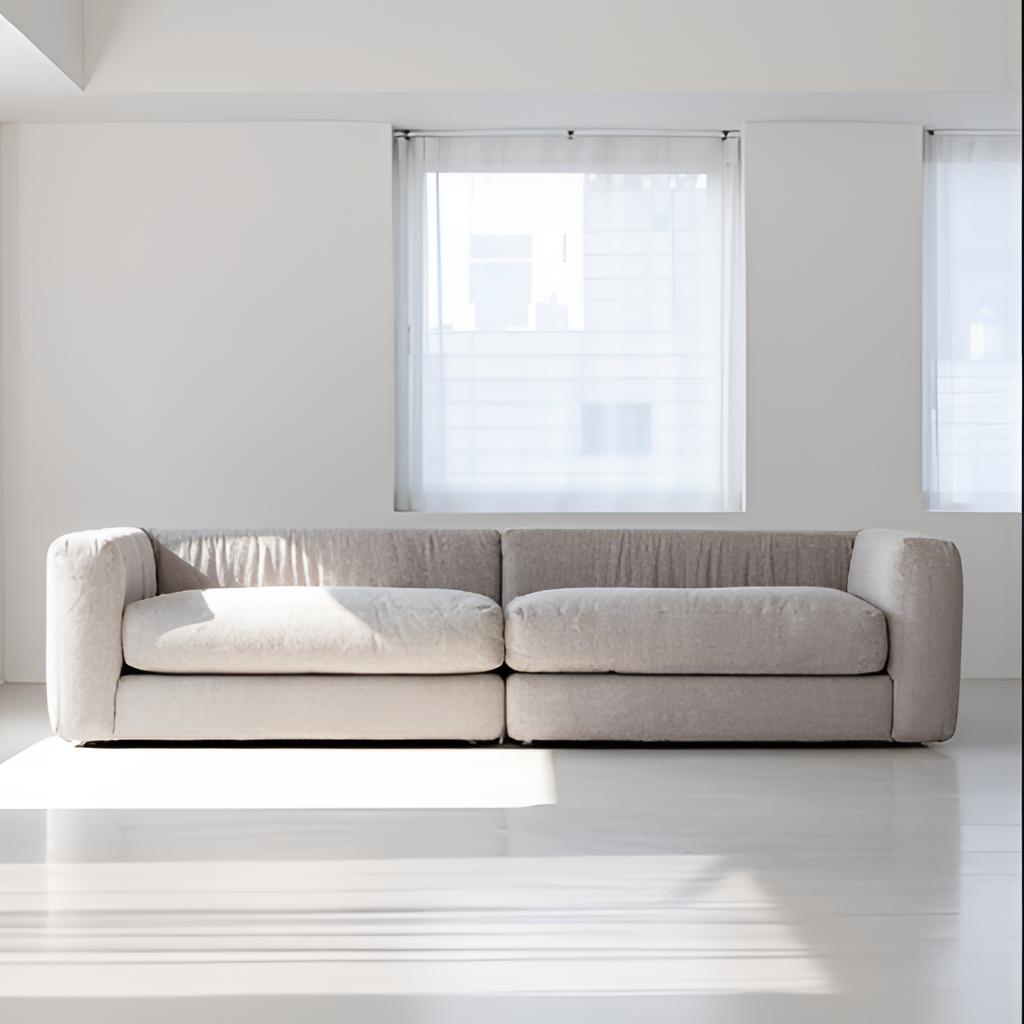
living room, fabric sofa, white wood flooring, with plank pattern, minimalist, white paint wallpaper, with solid pattern